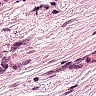
Metastatic tissue present: yes